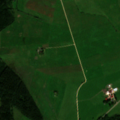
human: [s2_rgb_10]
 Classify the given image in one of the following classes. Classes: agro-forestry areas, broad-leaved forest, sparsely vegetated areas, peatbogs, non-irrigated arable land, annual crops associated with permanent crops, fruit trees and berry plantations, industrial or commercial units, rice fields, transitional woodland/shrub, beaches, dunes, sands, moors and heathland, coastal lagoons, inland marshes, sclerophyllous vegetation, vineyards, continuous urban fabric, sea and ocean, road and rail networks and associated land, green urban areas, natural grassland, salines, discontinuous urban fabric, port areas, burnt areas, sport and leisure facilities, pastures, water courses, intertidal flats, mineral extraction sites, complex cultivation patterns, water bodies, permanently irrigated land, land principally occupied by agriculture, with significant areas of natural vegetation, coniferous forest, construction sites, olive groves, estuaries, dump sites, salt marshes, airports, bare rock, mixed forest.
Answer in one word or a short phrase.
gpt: pastures, land principally occupied by agriculture, with significant areas of natural vegetation, coniferous forest, mixed forest